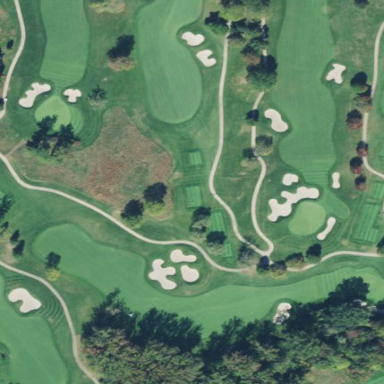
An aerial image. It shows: Area with grass used as rough in golf course.